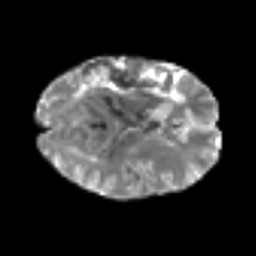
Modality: T2w
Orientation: axial
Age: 39
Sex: female
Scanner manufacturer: siemens
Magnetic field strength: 3 T
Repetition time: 6.1 s
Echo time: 0.101 s